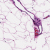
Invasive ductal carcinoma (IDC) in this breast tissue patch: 0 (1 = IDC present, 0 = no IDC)